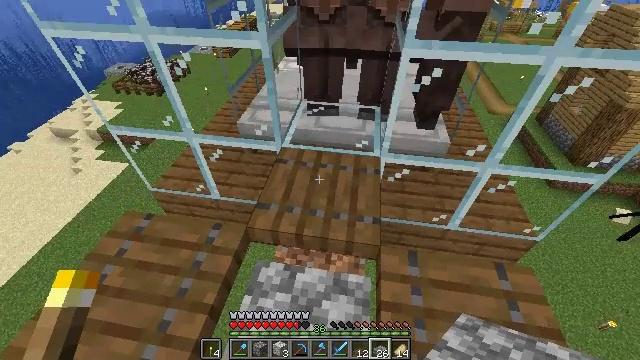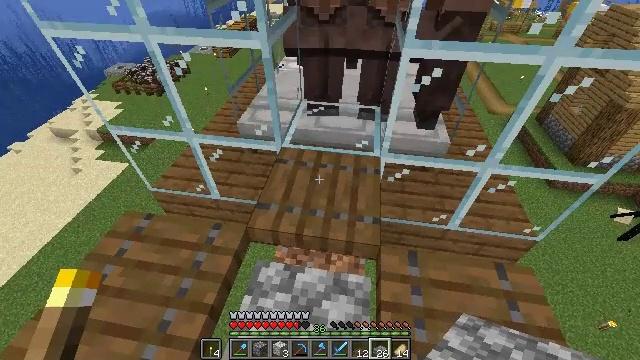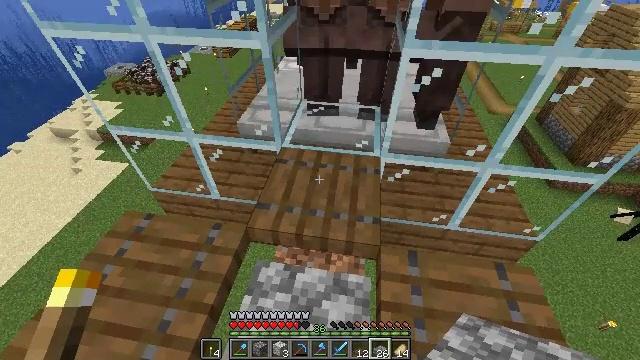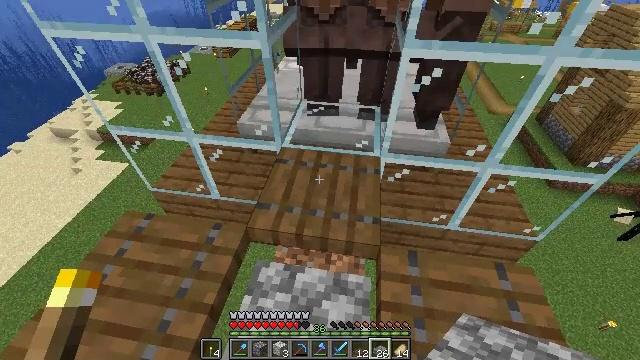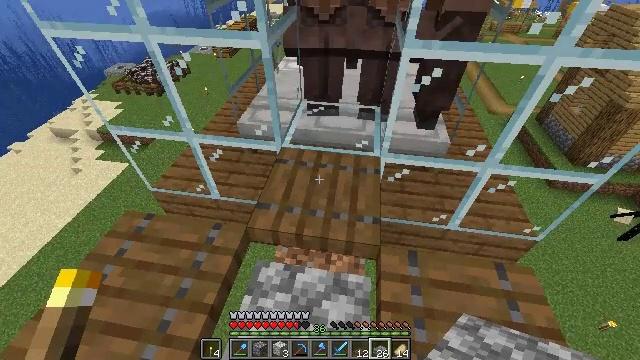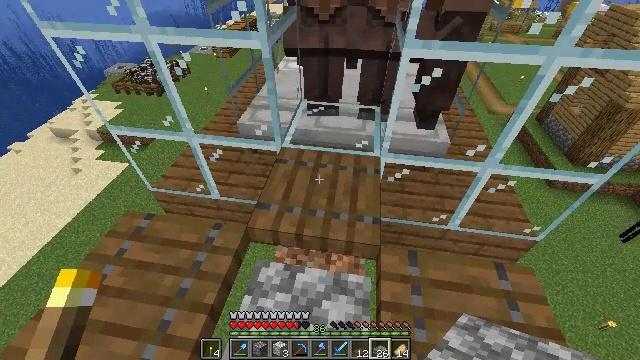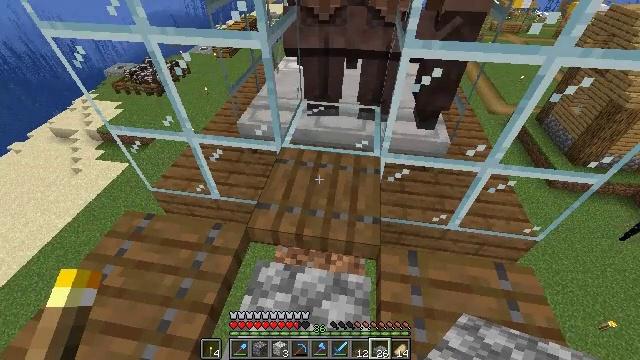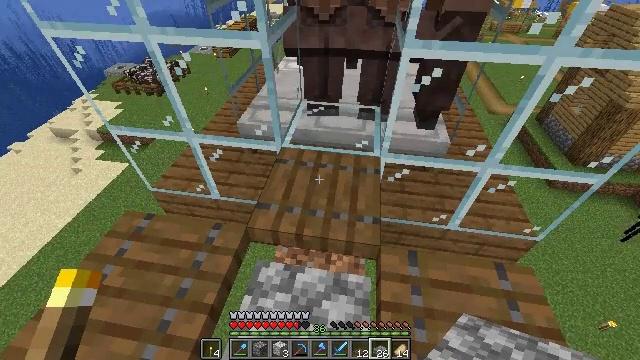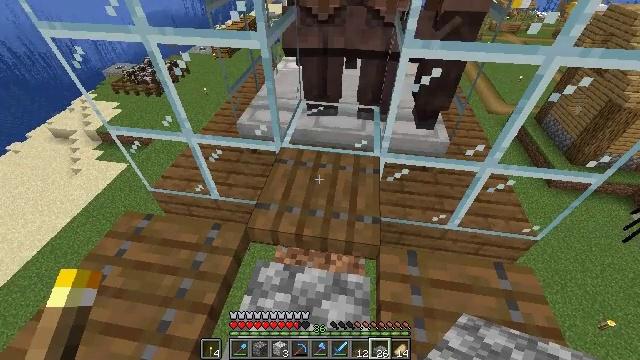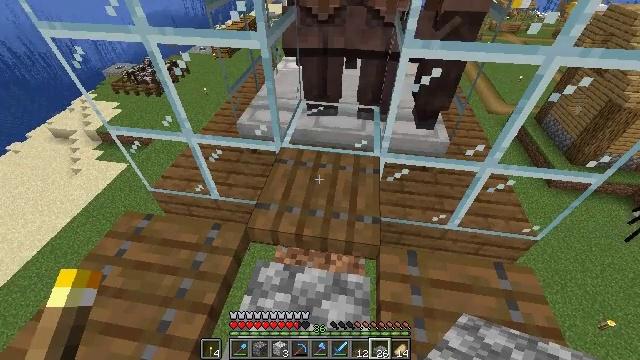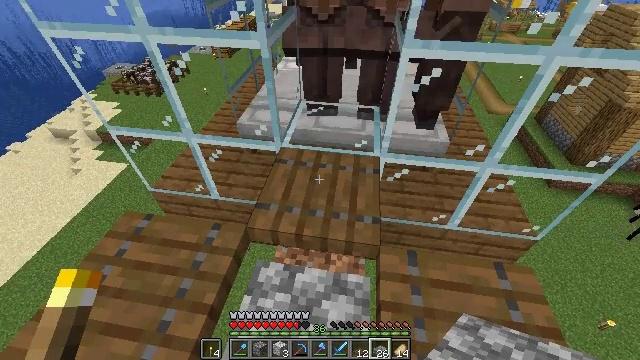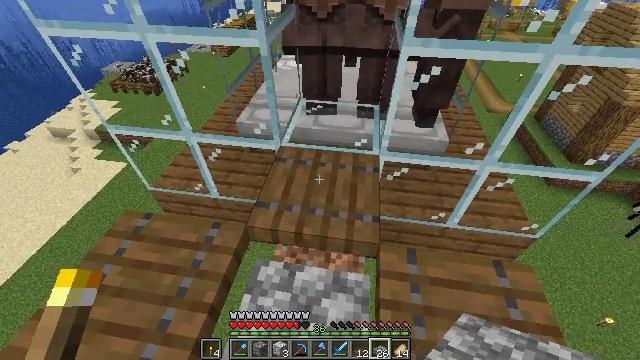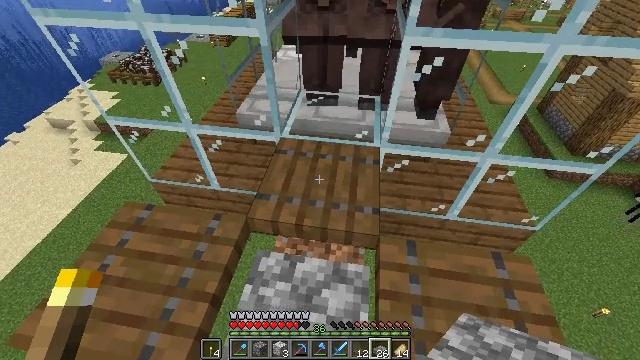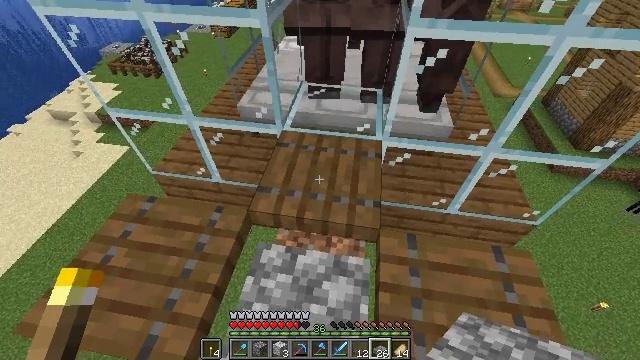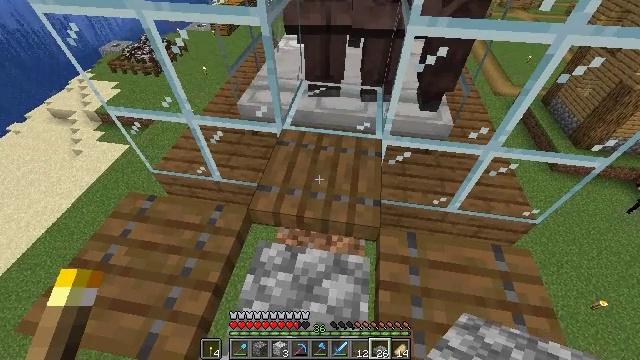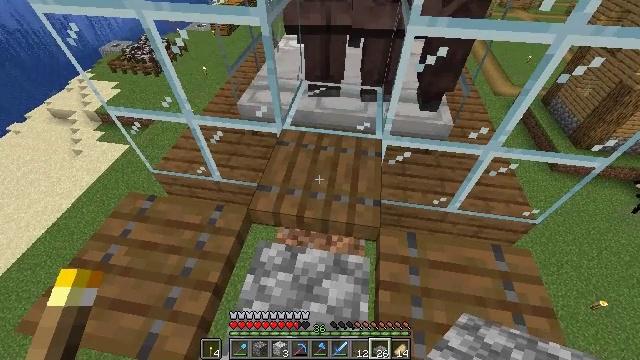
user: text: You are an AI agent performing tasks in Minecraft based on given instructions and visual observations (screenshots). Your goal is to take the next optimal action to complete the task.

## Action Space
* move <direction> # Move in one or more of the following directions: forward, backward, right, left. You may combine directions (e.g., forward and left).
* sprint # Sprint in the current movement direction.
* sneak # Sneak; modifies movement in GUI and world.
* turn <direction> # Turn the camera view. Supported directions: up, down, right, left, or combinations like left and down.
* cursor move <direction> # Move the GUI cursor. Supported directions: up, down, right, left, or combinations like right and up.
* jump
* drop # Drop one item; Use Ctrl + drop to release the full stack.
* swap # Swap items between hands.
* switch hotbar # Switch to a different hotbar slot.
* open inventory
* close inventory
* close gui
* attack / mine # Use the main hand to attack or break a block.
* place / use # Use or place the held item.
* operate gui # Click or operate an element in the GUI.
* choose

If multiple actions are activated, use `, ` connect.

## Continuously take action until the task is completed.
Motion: motion action
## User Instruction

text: Mine the cobblestone slab.
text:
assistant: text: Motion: no_op
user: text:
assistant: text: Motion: no_op
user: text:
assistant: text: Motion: no_op
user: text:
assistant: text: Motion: no_op
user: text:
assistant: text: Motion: no_op
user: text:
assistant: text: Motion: no_op
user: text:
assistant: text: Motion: no_op
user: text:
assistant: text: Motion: no_op
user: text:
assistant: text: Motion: no_op
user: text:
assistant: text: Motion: no_op
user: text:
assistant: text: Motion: no_op
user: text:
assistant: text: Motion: turn down
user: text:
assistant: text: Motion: turn down
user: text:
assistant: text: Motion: no_op
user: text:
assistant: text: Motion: no_op
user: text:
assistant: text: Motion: no_op
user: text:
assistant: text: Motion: no_op
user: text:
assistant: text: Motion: no_op
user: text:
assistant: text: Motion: no_op
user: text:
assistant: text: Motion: no_op
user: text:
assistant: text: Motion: no_op
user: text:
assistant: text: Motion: no_op
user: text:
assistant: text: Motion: no_op
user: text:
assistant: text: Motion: no_op
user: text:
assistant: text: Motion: no_op
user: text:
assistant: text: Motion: no_op
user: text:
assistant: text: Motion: no_op
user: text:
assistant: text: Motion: no_op
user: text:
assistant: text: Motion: no_op
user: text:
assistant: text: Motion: no_op